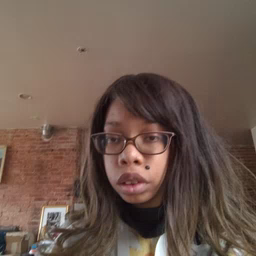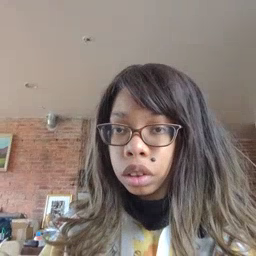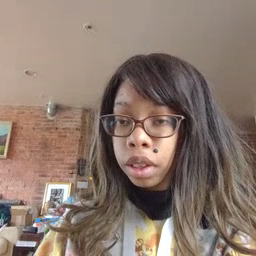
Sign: doll